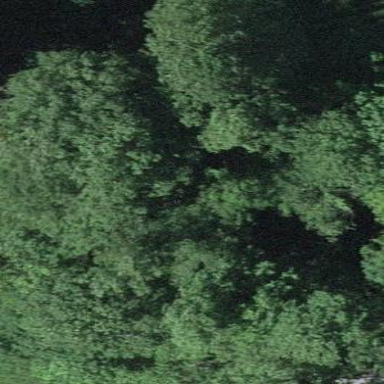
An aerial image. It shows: Forest area.